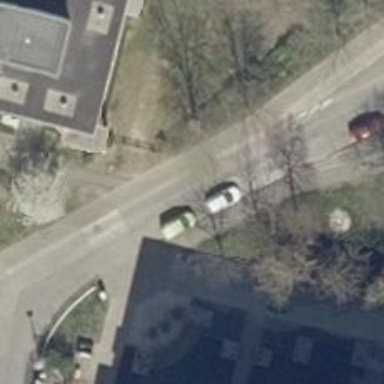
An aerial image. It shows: Residential road with concrete surface and separate sidewalk.